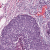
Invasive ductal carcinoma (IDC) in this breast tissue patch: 0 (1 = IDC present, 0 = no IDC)